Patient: sex F, age 59
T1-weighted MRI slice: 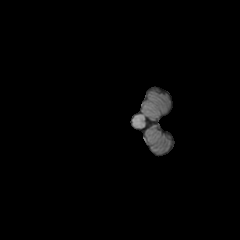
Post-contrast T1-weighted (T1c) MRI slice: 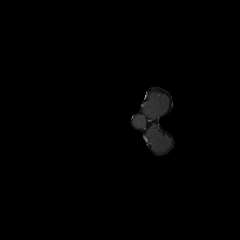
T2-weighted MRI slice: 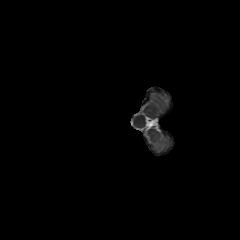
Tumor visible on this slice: no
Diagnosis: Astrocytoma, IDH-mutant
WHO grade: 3